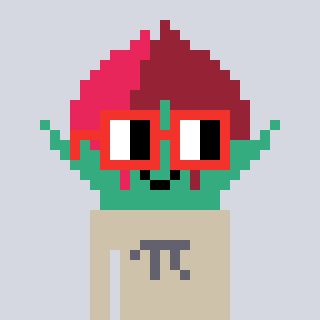
a pixel art character with square red glasses, a rosebud-shaped head and a bege-colored body on a cool background